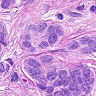
Metastatic tissue present: yes